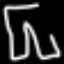
Label: pants